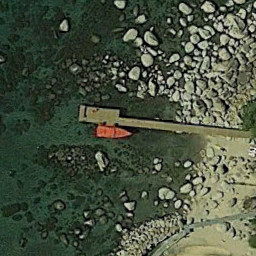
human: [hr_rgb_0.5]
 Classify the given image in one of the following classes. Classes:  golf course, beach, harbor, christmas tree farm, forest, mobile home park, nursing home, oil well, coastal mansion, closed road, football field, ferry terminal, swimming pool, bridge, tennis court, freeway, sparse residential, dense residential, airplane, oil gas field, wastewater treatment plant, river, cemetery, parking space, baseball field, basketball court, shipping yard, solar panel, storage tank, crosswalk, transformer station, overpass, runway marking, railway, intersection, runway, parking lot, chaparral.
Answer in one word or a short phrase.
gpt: ferry terminal